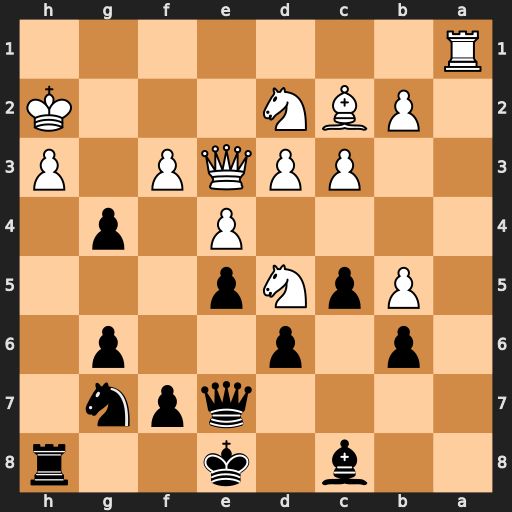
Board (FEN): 2b1k2r/4qpn1/1p1p2p1/1PpNp3/4P1p1/2PPQP1P/1PBN3K/R7
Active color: b
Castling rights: k
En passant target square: -
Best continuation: Rxh3+ Kg2 Qh4